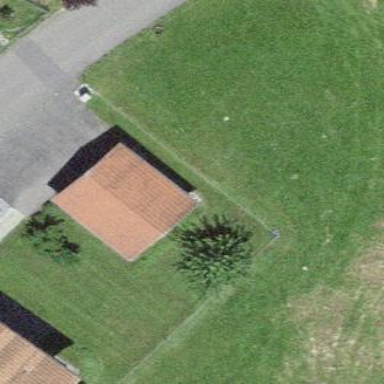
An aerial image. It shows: Garage building.